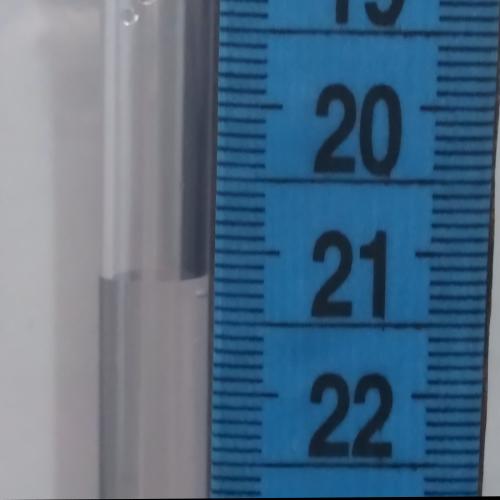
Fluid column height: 21.2 cm